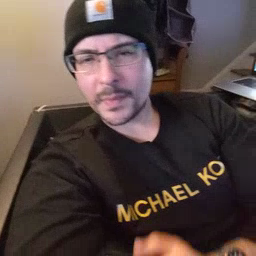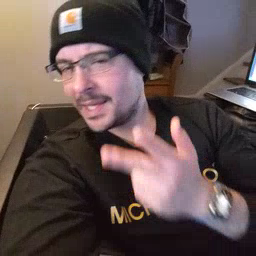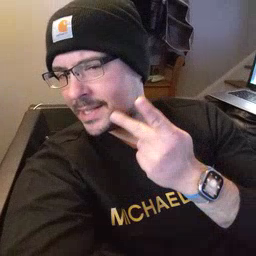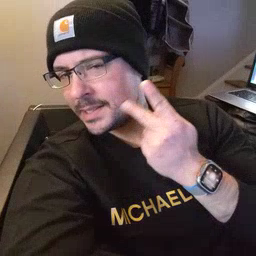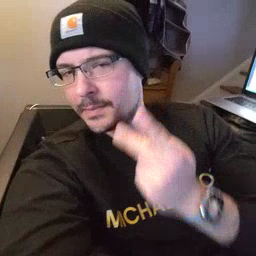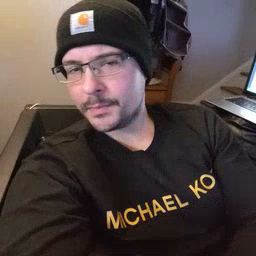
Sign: kitty